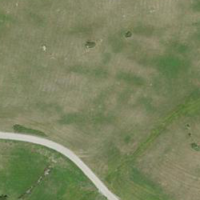
EUNIS habitat code: 26
Species observed at this site:
Papilio machaon